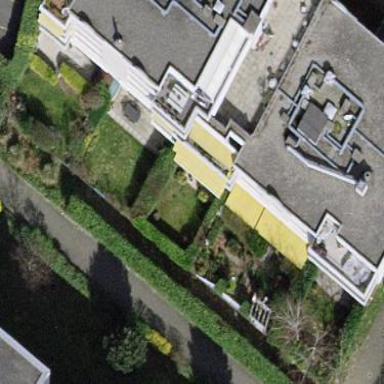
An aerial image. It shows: Garden enclosed by fence.